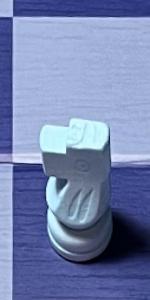
Label: Knight_White